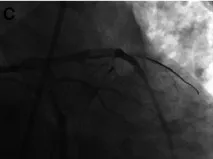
Coronary artery intervention treatment.no significant stenosis in the circumflex branch.
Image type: radiology (x_ray)